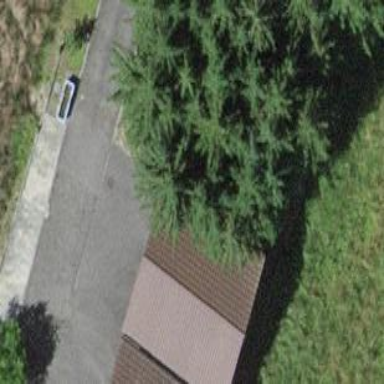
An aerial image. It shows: Garage.